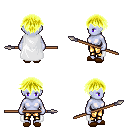
a pixel art fantasy rpg character, female body template, dark elf, purple skin, white cape, gold greaves, gold short bangs hairstyle, brown slippers, spear, four views (front, back, left, right), 2x2 character sprite sheet, small pixel art, hard edges, no anti-aliasing